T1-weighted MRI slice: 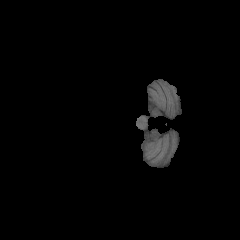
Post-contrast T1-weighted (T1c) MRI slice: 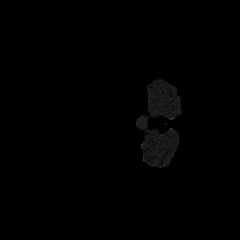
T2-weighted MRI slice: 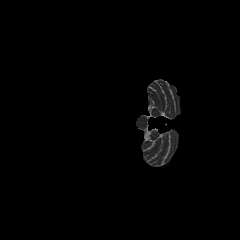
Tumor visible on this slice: no